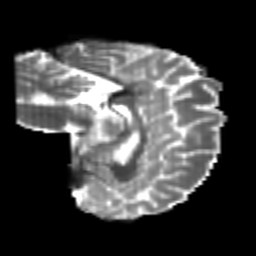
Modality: T2w
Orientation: sagittal
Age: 21
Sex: female
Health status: healthy
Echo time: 0.074 s